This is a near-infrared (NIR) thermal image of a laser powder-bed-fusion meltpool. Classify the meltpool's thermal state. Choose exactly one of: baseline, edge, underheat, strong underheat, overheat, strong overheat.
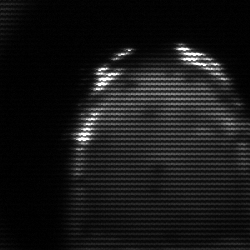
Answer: edge